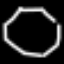
Label: octagon